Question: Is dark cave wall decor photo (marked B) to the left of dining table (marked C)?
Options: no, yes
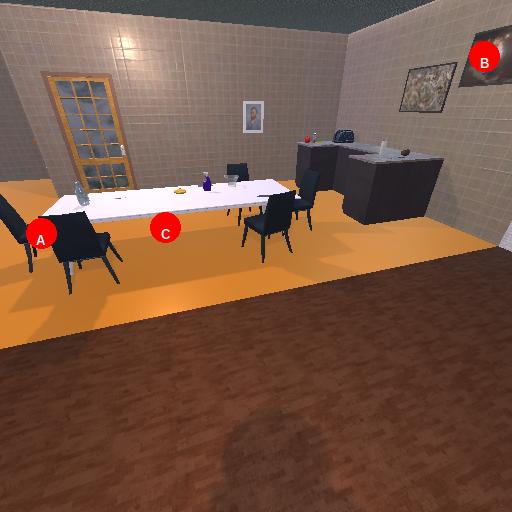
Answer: no